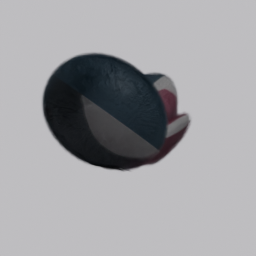
Label: animals